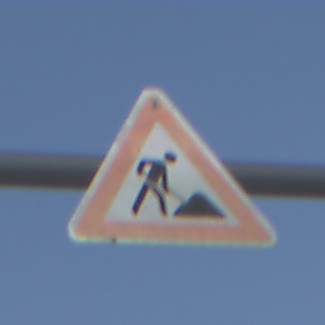
Verkehrszeichen: Arbeitsstelle
Umgebung: Outdoor, Urban
Tageszeit: SunriseSunset
Wetter: Clear
Licht: Natural
Jahreszeit: NotSpecified
Kontrast: MediumContrast